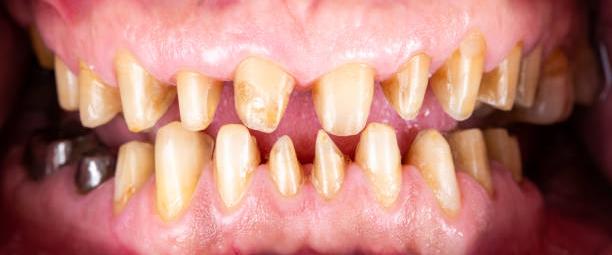
Condition: Calculus